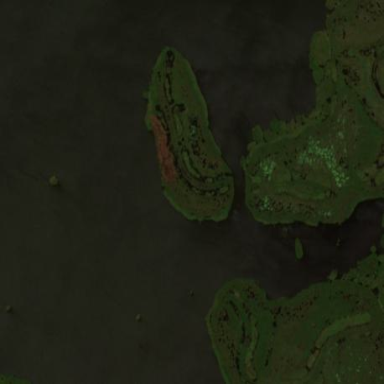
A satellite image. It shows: Islet.